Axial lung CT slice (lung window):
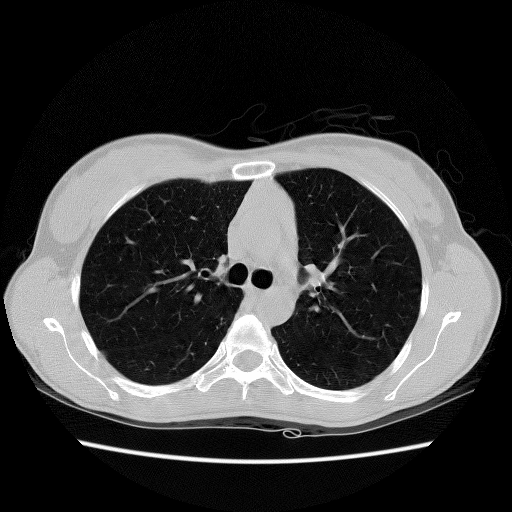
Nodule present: no